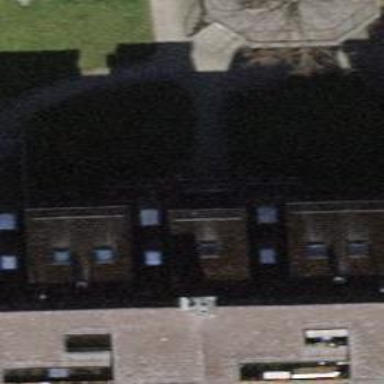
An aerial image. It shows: Image showing building with apartments.